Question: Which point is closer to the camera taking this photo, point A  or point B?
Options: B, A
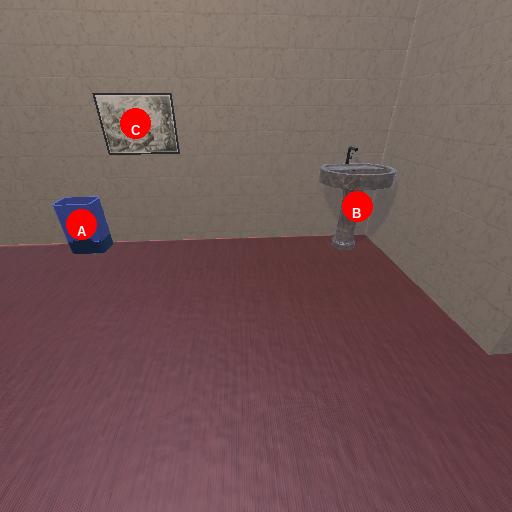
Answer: B